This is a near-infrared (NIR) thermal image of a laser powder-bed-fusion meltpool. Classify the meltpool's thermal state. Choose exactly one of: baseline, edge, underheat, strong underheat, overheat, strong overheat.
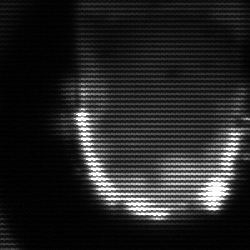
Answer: baseline